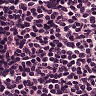
Metastatic tissue present: no